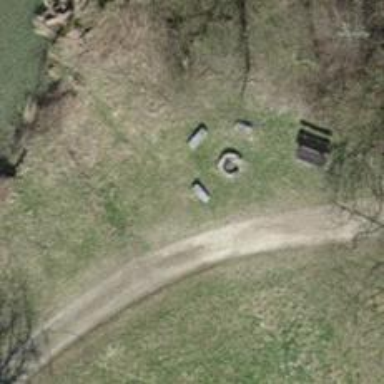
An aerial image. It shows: Picnic site for tourists.